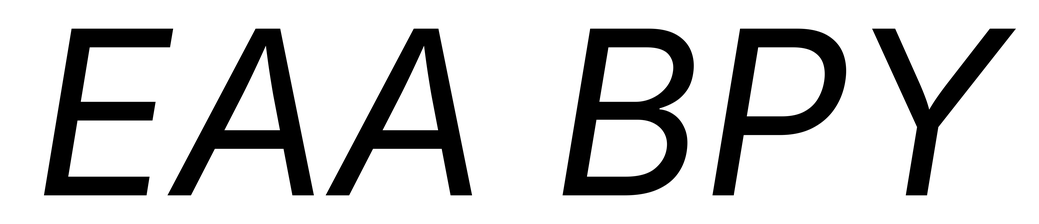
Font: Inter-Italic_Italic